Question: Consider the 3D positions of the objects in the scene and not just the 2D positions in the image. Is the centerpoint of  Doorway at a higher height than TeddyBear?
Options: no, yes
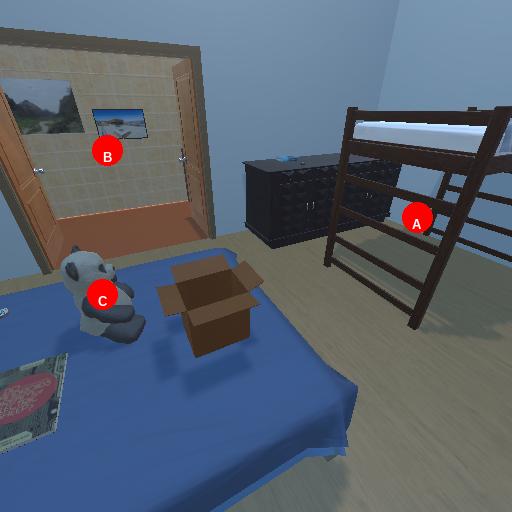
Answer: no